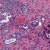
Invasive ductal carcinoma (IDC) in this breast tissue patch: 0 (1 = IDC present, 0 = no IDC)